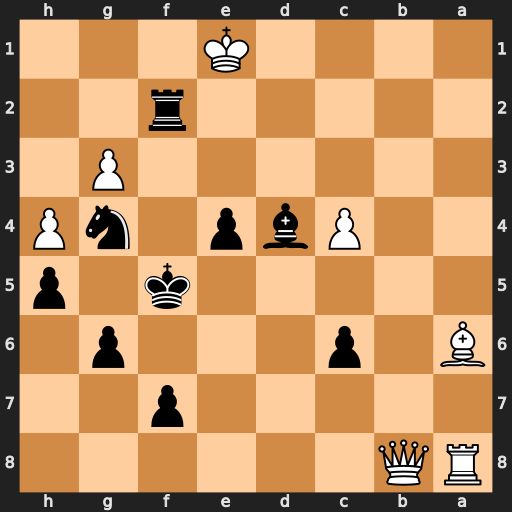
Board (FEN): RQ6/5p2/B1p3p1/5k1p/2Pbp1nP/6P1/5r2/4K3
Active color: b
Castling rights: -
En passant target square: -
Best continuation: Bc3+ Kd1 Ne3+ Kc1 Rf1#